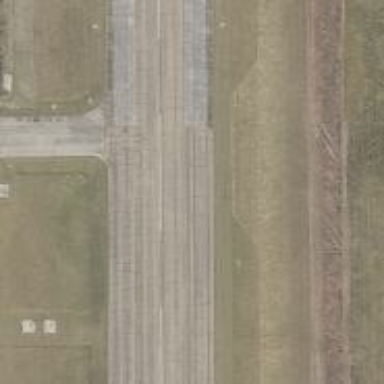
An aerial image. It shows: View of taxiway at the airport.